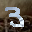
Label: 3